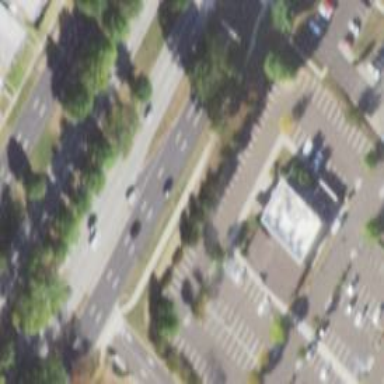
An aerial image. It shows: Trunk link highway with asphalt surface.